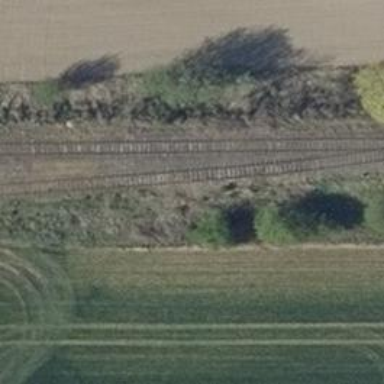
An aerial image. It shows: Preserved historic railway siding with rail tracks.